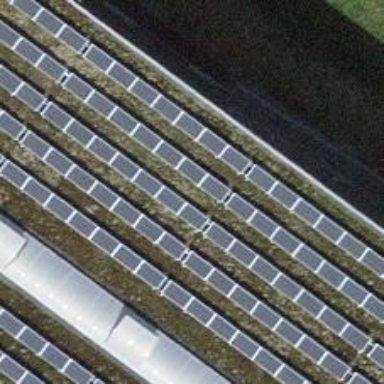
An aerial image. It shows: Solar power generator utilizing photovoltaic technology with solar photovoltaic panels.